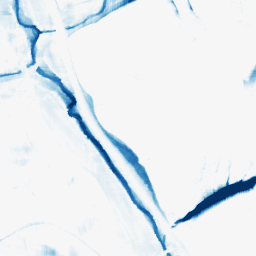
Category: morphological
Decomposition family: morphological_rect
Decomposition parameters: operation: closing
width: 20
height: 20
Upsampling method: quintic
Upsampling parameters: scale: 8
Upsampling scale: 8